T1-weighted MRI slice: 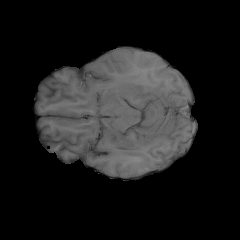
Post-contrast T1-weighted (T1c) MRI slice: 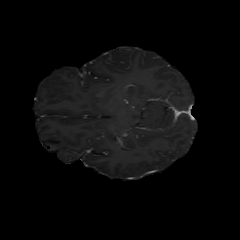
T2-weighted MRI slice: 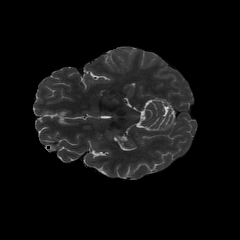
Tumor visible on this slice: no